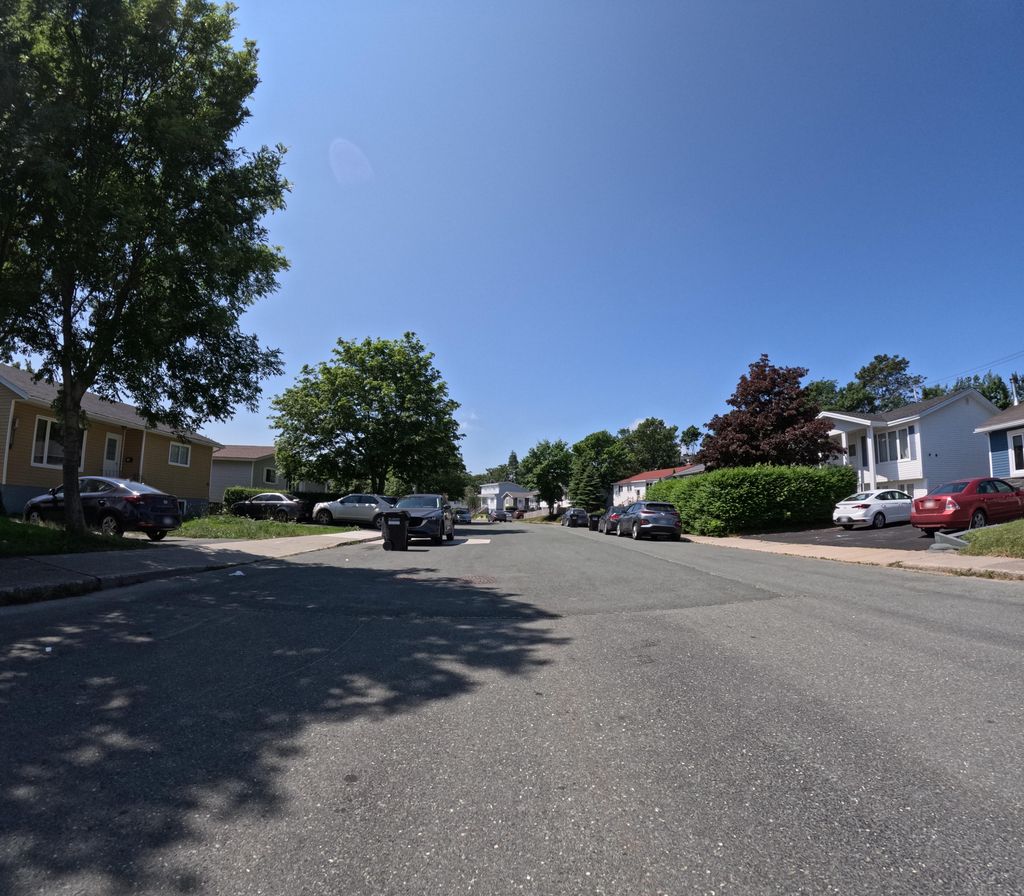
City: st_johns